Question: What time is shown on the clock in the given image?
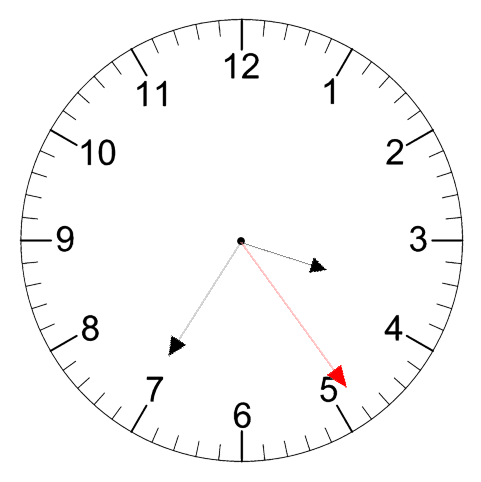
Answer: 03:35:24